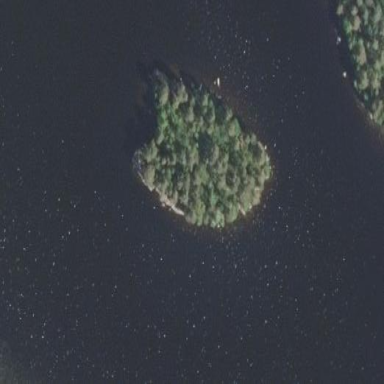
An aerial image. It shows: Islet.